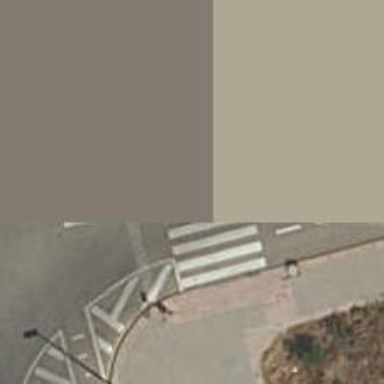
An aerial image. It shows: Zebra crossing on footway.